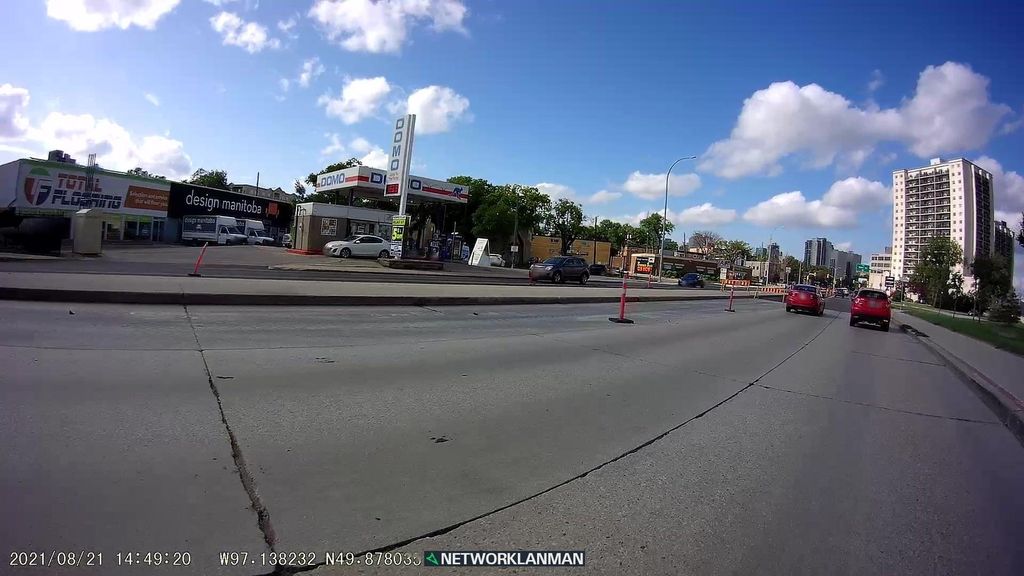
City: winnipeg